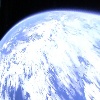
Label: cloud